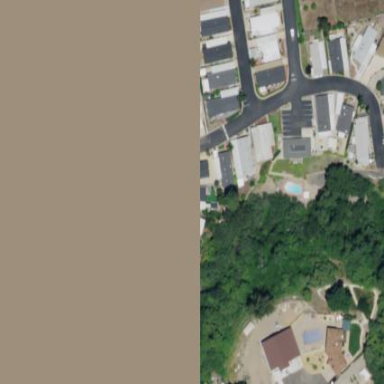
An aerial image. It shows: Residential area designated for mobile homes - mobile home park.